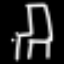
Label: chair